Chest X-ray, PA view. Patient: 26 years old, sex F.
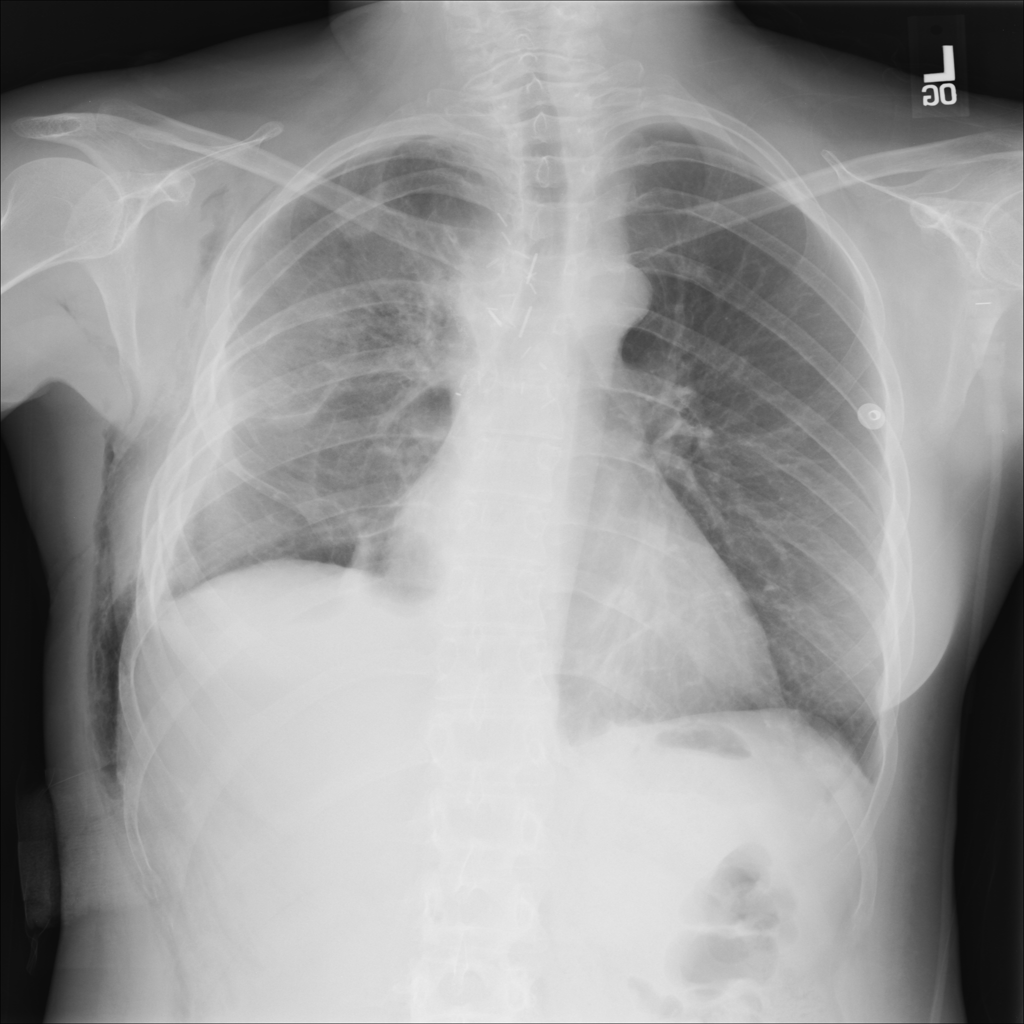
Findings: Emphysema